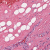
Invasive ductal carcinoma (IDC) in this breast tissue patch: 1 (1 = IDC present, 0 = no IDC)